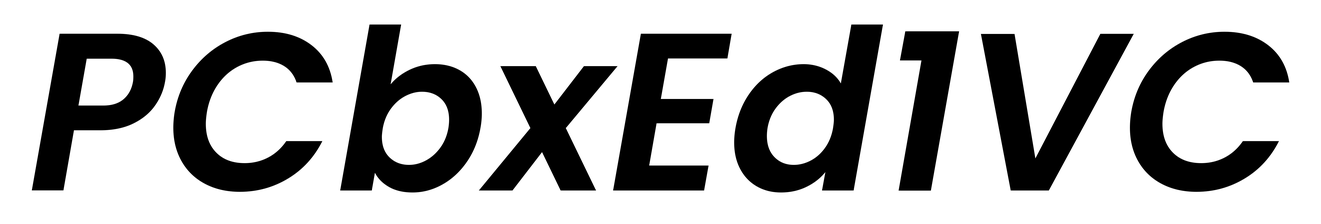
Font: Poppins-SemiBoldItalic